高一 · 代数
某企业生产某种产品时的能耗 $y$ 与产品件数 $x$ 之间的关系式为: $y=a x+\frac{b}{x}$. 且当 $x=2$ 时, $y=100$;当 $x=7$ 时, $y=35$. 且此产品生产件数不超过 20 件.

(1)写出函数 $y$ 关于 $x$ 的解析式;

(2)用列表法表示此函数, 并画出图象.
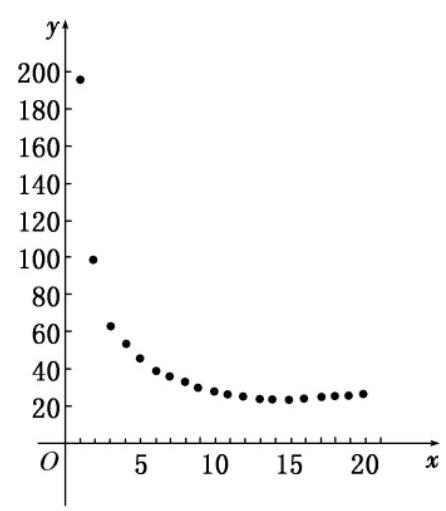
答案: (1) 将 $\left\{\begin{array}{l}x=2, \\ y=100,\end{array} \quad\left\{\begin{array}{l}x=7, \\ y=35,\end{array}\right.\right.$, 代入 $y=a x+\frac{b}{x}$ 中, 得 $\left\{\begin{array}{l}2 a+\frac{b}{2}=100, \\ 7 a+\frac{b}{7}=35\end{array} \quad \Rightarrow\right.$ $\left\{\begin{array}{l}4 a+b=200, \\ 49 a+b=245\end{array} \Rightarrow\left\{\begin{array}{l}a=1, \\ b=196 .\end{array}\right.\right.$

所以所求函数解析式为 $y=x+\frac{196}{x}(x \in \mathbf{N}, 0<x \leqslant 20)$.

(2)当 $x \in\{1,2,3,4,5, \cdots, 20\}$ 时，列表:

| $x$ | 1 | 2 | 3 | 4 | 5 | 6 | 7 | 8 | 9 | 10 |
| :--- | :--- | :--- | :--- | :--- | :--- | :--- | :--- | :--- | :--- | :--- |
| $y$ | 197 | 100 | 68.3 | 53 | 44.2 | 38.7 | 35 | 32.5 | 30.8 | 29.6 |
|  |  |  |  |  |  |  |  |  |  |  |
| $x$ | 11 | 12 | 13 | 14 | 15 | 16 | 17 | 18 | 19 | 20 |
| $y$ | 28.8 | 28.3 | 28.1 | 28 | 28.1 | 28.25 | 28.5 | 28.9 | 29.3 | 29.8 |

依据上表，画出函数 $y$ 的图象如图所示，是由 20 个点构成的点列.